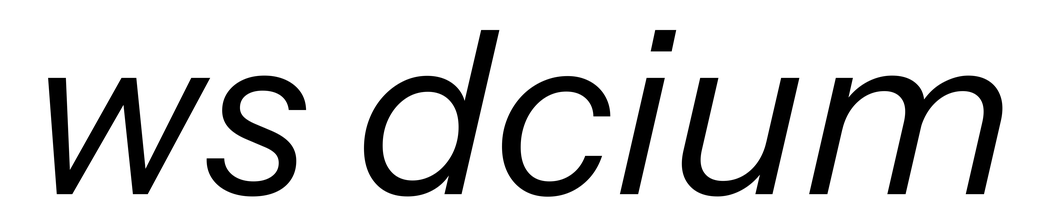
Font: InstrumentSans-Italic_Italic